Field crop: maize
Growth stage: 2
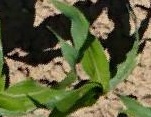
Species: maize